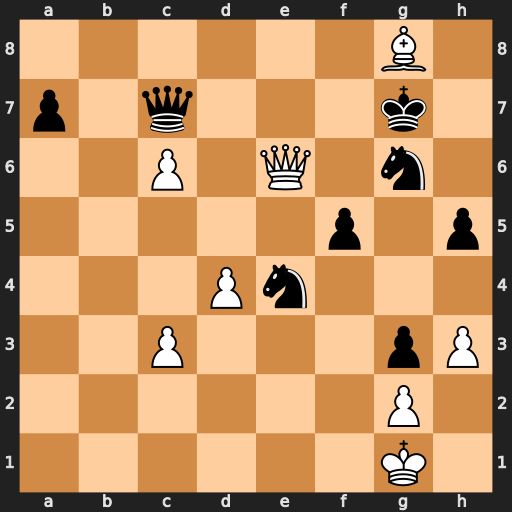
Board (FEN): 6B1/p1q3k1/2P1Q1n1/5p1p/3Pn3/2P3pP/6P1/6K1
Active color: w
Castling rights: -
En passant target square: -
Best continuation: Qd7+ Qxd7 cxd7